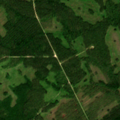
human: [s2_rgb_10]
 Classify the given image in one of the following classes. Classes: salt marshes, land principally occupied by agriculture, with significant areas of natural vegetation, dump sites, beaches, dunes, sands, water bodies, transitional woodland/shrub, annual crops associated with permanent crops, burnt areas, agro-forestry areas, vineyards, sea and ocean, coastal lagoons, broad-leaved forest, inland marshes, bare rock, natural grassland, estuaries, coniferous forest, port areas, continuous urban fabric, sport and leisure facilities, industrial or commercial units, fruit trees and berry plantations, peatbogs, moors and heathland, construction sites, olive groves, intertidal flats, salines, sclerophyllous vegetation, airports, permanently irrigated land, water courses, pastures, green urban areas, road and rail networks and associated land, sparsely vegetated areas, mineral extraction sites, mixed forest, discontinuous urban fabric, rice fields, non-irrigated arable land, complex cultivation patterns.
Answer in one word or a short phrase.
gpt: coniferous forest, transitional woodland/shrub